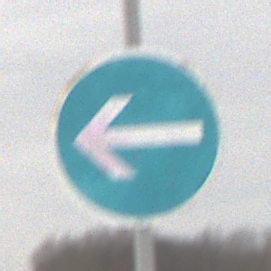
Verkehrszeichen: VorgeschriebeneFahrtrichtungHierLinks
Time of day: MorningAfternoon
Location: Outdoor (Nature)
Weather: Overcast
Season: Winter
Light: Natural